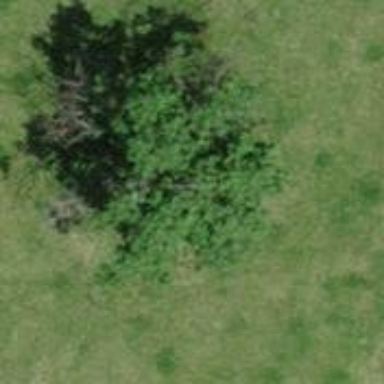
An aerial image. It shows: Broadleaved tree in natural setting.